Field crop: maize
Growth stage: 2
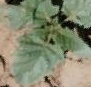
Species: datura